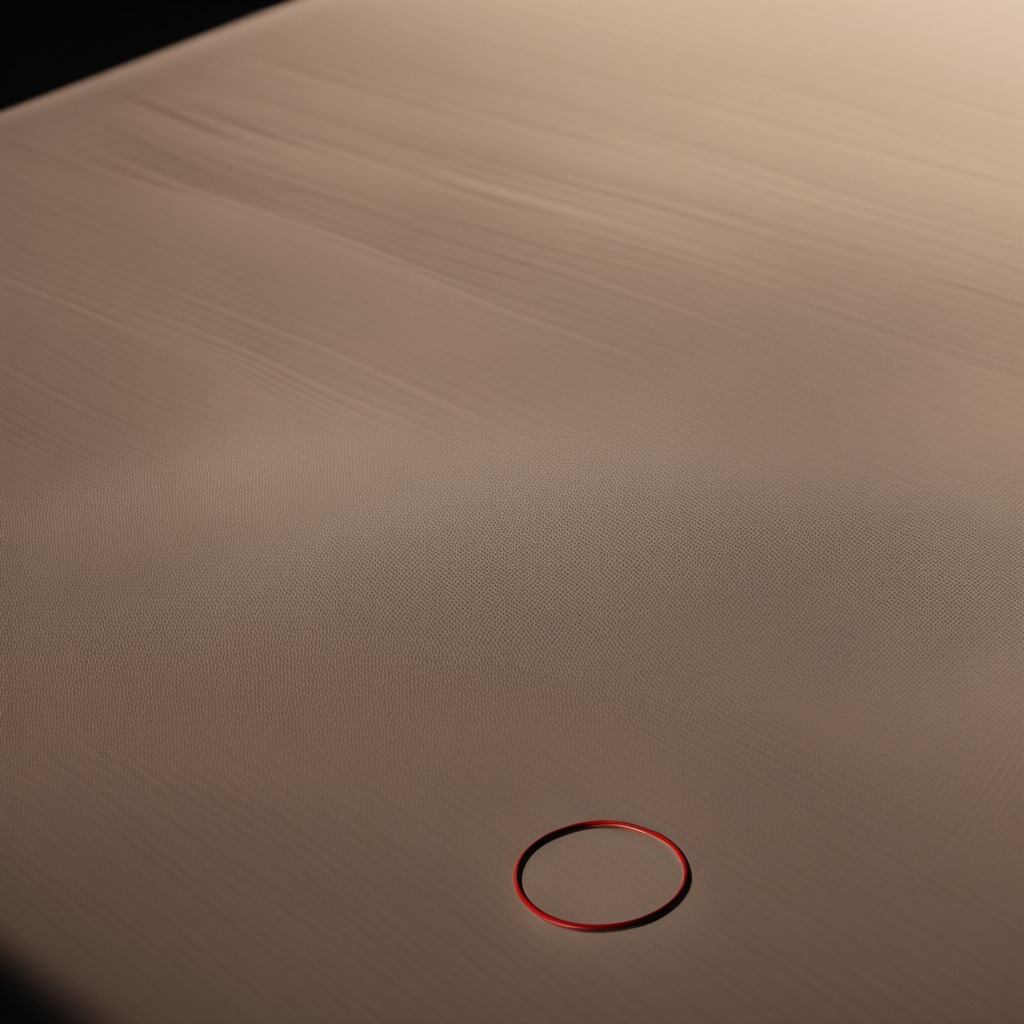
A rubber O-ring is lying on the wooden table.